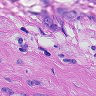
Metastatic tissue present: yes